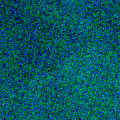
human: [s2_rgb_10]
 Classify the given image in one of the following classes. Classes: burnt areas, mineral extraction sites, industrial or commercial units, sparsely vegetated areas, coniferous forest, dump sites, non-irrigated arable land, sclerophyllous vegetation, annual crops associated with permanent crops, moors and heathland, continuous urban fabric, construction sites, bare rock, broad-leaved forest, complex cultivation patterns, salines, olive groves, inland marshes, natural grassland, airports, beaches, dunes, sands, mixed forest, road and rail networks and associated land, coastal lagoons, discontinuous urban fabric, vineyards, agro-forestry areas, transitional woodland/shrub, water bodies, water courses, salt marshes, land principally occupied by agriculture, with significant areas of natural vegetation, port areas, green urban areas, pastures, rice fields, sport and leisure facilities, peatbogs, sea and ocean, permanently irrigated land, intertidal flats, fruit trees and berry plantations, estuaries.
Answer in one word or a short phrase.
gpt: sea and ocean